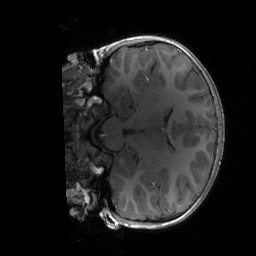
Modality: T1w
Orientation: coronal
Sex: male
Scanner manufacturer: siemens
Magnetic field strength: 3 T
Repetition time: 1.9 s
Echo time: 0.00243 s